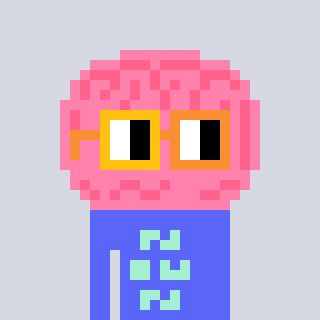
a pixel art character with square yellow and orange glasses, a brain-shaped head and a purple-colored body on a cool background